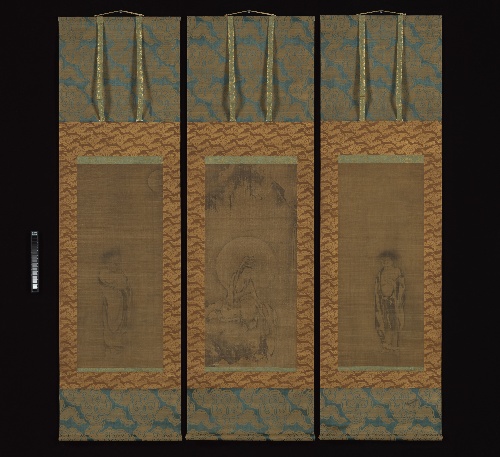
Title: 白衣観音・寒山・拾得図|Triptych of White-robed Kannon, Kanzan, and Jittoku
Artist: Unidentified artist
Date: 14th century
Object type: Hanging scrolls
Classification: Paintings
Medium: Set of three hanging scrolls; ink on silk;
Culture: Japan
Period: Nanbokuchō (1336–1392)–Muromachi period (1392–1573)
Dimensions: Image (a): 33 3/8 × 15 1/16 in. (84.8 × 38.3 cm)
Overall with mounting (a): 69 1/2 × 20 13/16 in. (176.5 × 52.9 cm)
Overall with knobs (a): 69 1/2 × 22 13/16 in. (176.5 × 57.9 cm)
Image (b): 33 5/16 × 14 1/16 in. (84.6 × 35.7 cm)
Overall with mounting (b): 69 1/2 × 19 7/8 in. (176.5 × 50.5 cm)
Overall with knobs (b): 69 1/2 × 21 7/8 in. (176.5 × 55.6 cm)
Image (c): 33 5/16 × 14 3/16 in. (84.6 × 36 cm)
Overall with mounting (c): 69 1/2 × 17 1/2 in. (176.5 × 44.5 cm)
Overall with knobs (c): 69 1/2 × 21 7/8 in. (176.5 × 55.6 cm)
Department: Asian Art
Credit line: Mary and Cheney Cowles Collection, Gift of Mary and Cheney Cowles, 2018
Accession year: 2018
Repository: Metropolitan Museum of Art, New York, NY